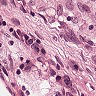
Metastatic tissue present: no